Question: I am using <URL> map for displaying vehicle on map in web application.
Actually I am done with the displaying vehicle on map but facing problem to remove markers which added on the map a screenshot is attached below.

I already gone through the documentations of TomTom map but couldn't find any method.
For android they provided clear() method.
Is there is any method for remove markers from map in web application.
Thanks in advance
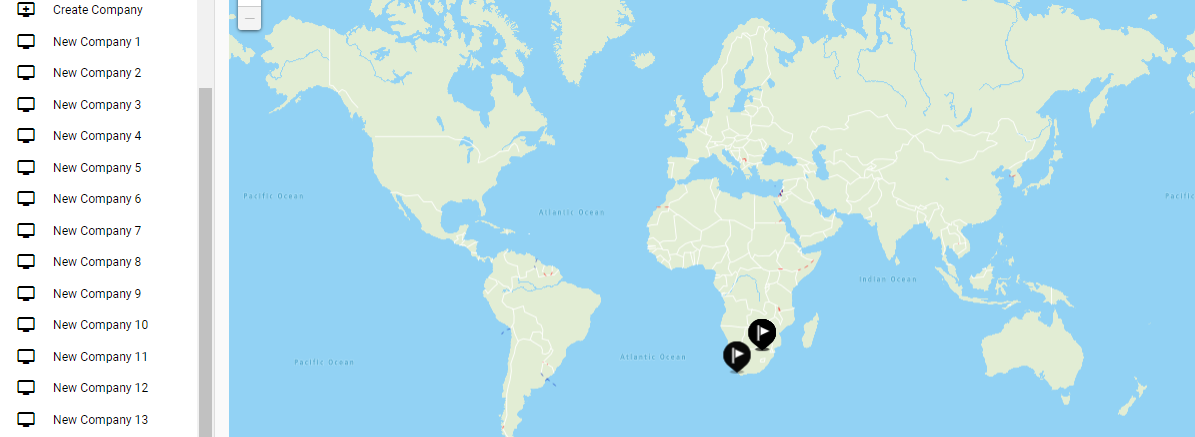
Answer: TomTom Maps SDK for Web is based on Open Source Leaflet.
You can remove a marker using remove() method as mentioned in <URL>
So example:
'''
let marker1 = tomtom.L.marker([52.360306, 4.876935]).addTo(map);
marker1.remove();
'''